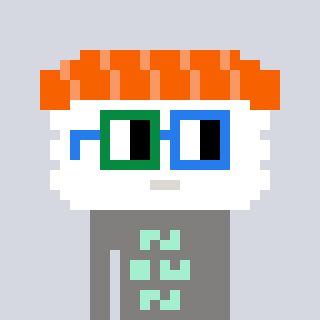
a pixel art character with square green and blue glasses, a nigiri-shaped head and a bluegrey-colored body on a cool background